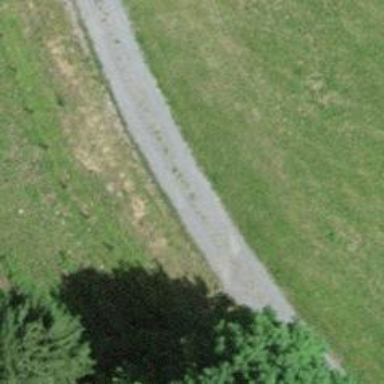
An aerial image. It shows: Road made of pebblestone meant for service vehicles.